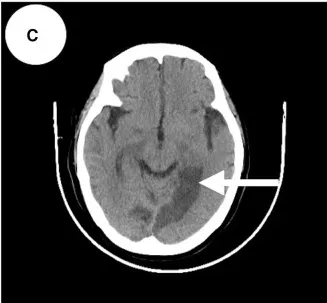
Patient's emergency echocardiography, abnormal CT scans of the patient's head and abdomen. (C) On the left side of the anterior horn of the lateral ventricle, the left thalamus, the left parietal-occipital lobe, and the left side of the splenium of the corpus callosum, a patchy low density shadow with clear boundaries is visible (indicated by the white arrows).
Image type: radiology (ct)